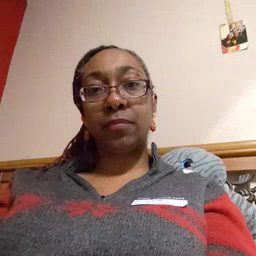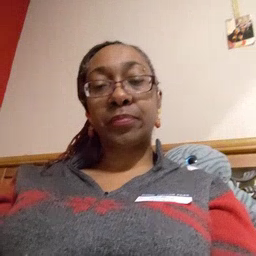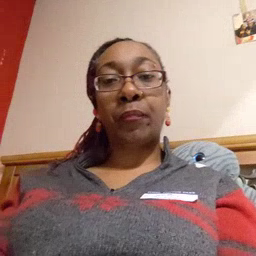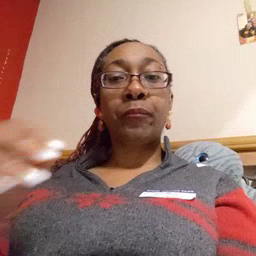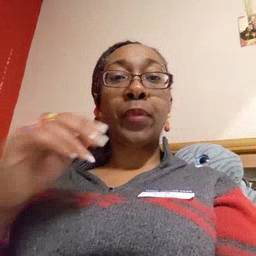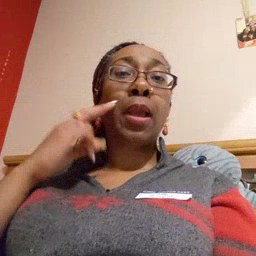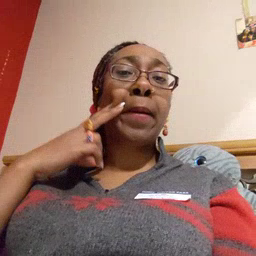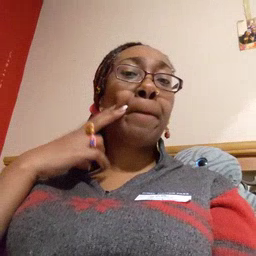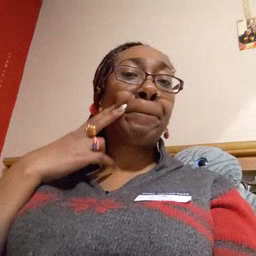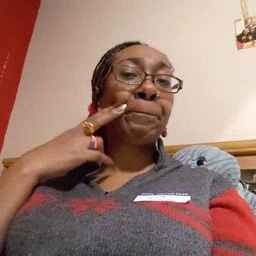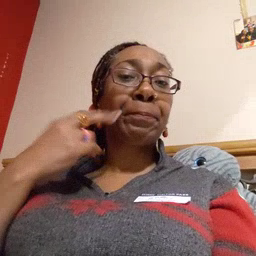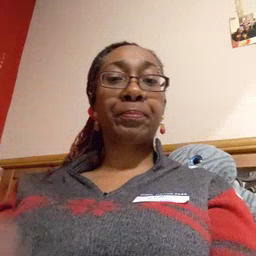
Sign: gum